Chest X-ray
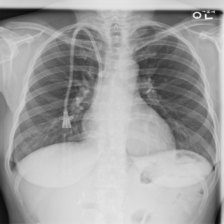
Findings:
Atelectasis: negative
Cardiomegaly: negative
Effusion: negative
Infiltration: negative
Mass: negative
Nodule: negative
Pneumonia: negative
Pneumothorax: negative
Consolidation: negative
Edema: negative
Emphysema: negative
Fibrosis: negative
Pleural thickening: negative
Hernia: negative